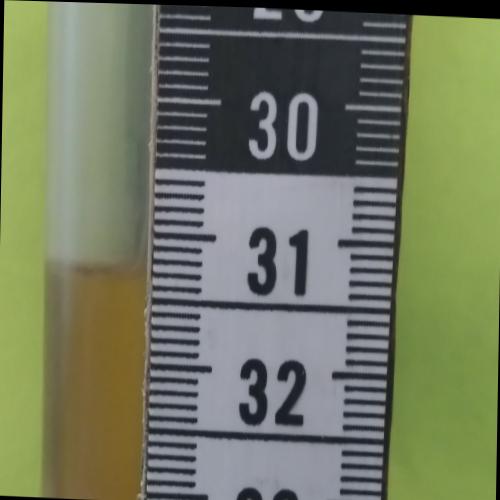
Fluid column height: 31.3 cm